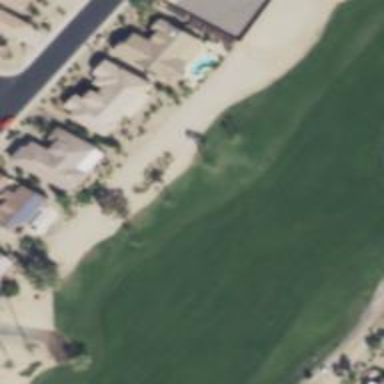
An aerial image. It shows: View of golf hole.